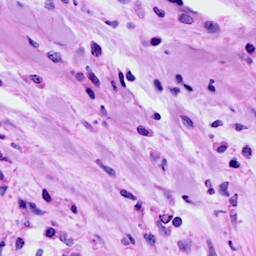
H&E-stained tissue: Breast